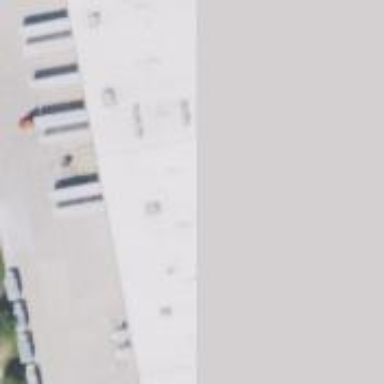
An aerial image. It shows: Warehouse building.